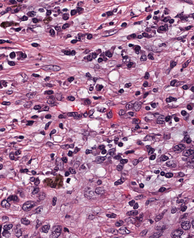
Tumor epithelial tissue: yes
Tumor-associated stroma tissue: yes
Normal tissue: no